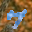
Label: 7